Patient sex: M
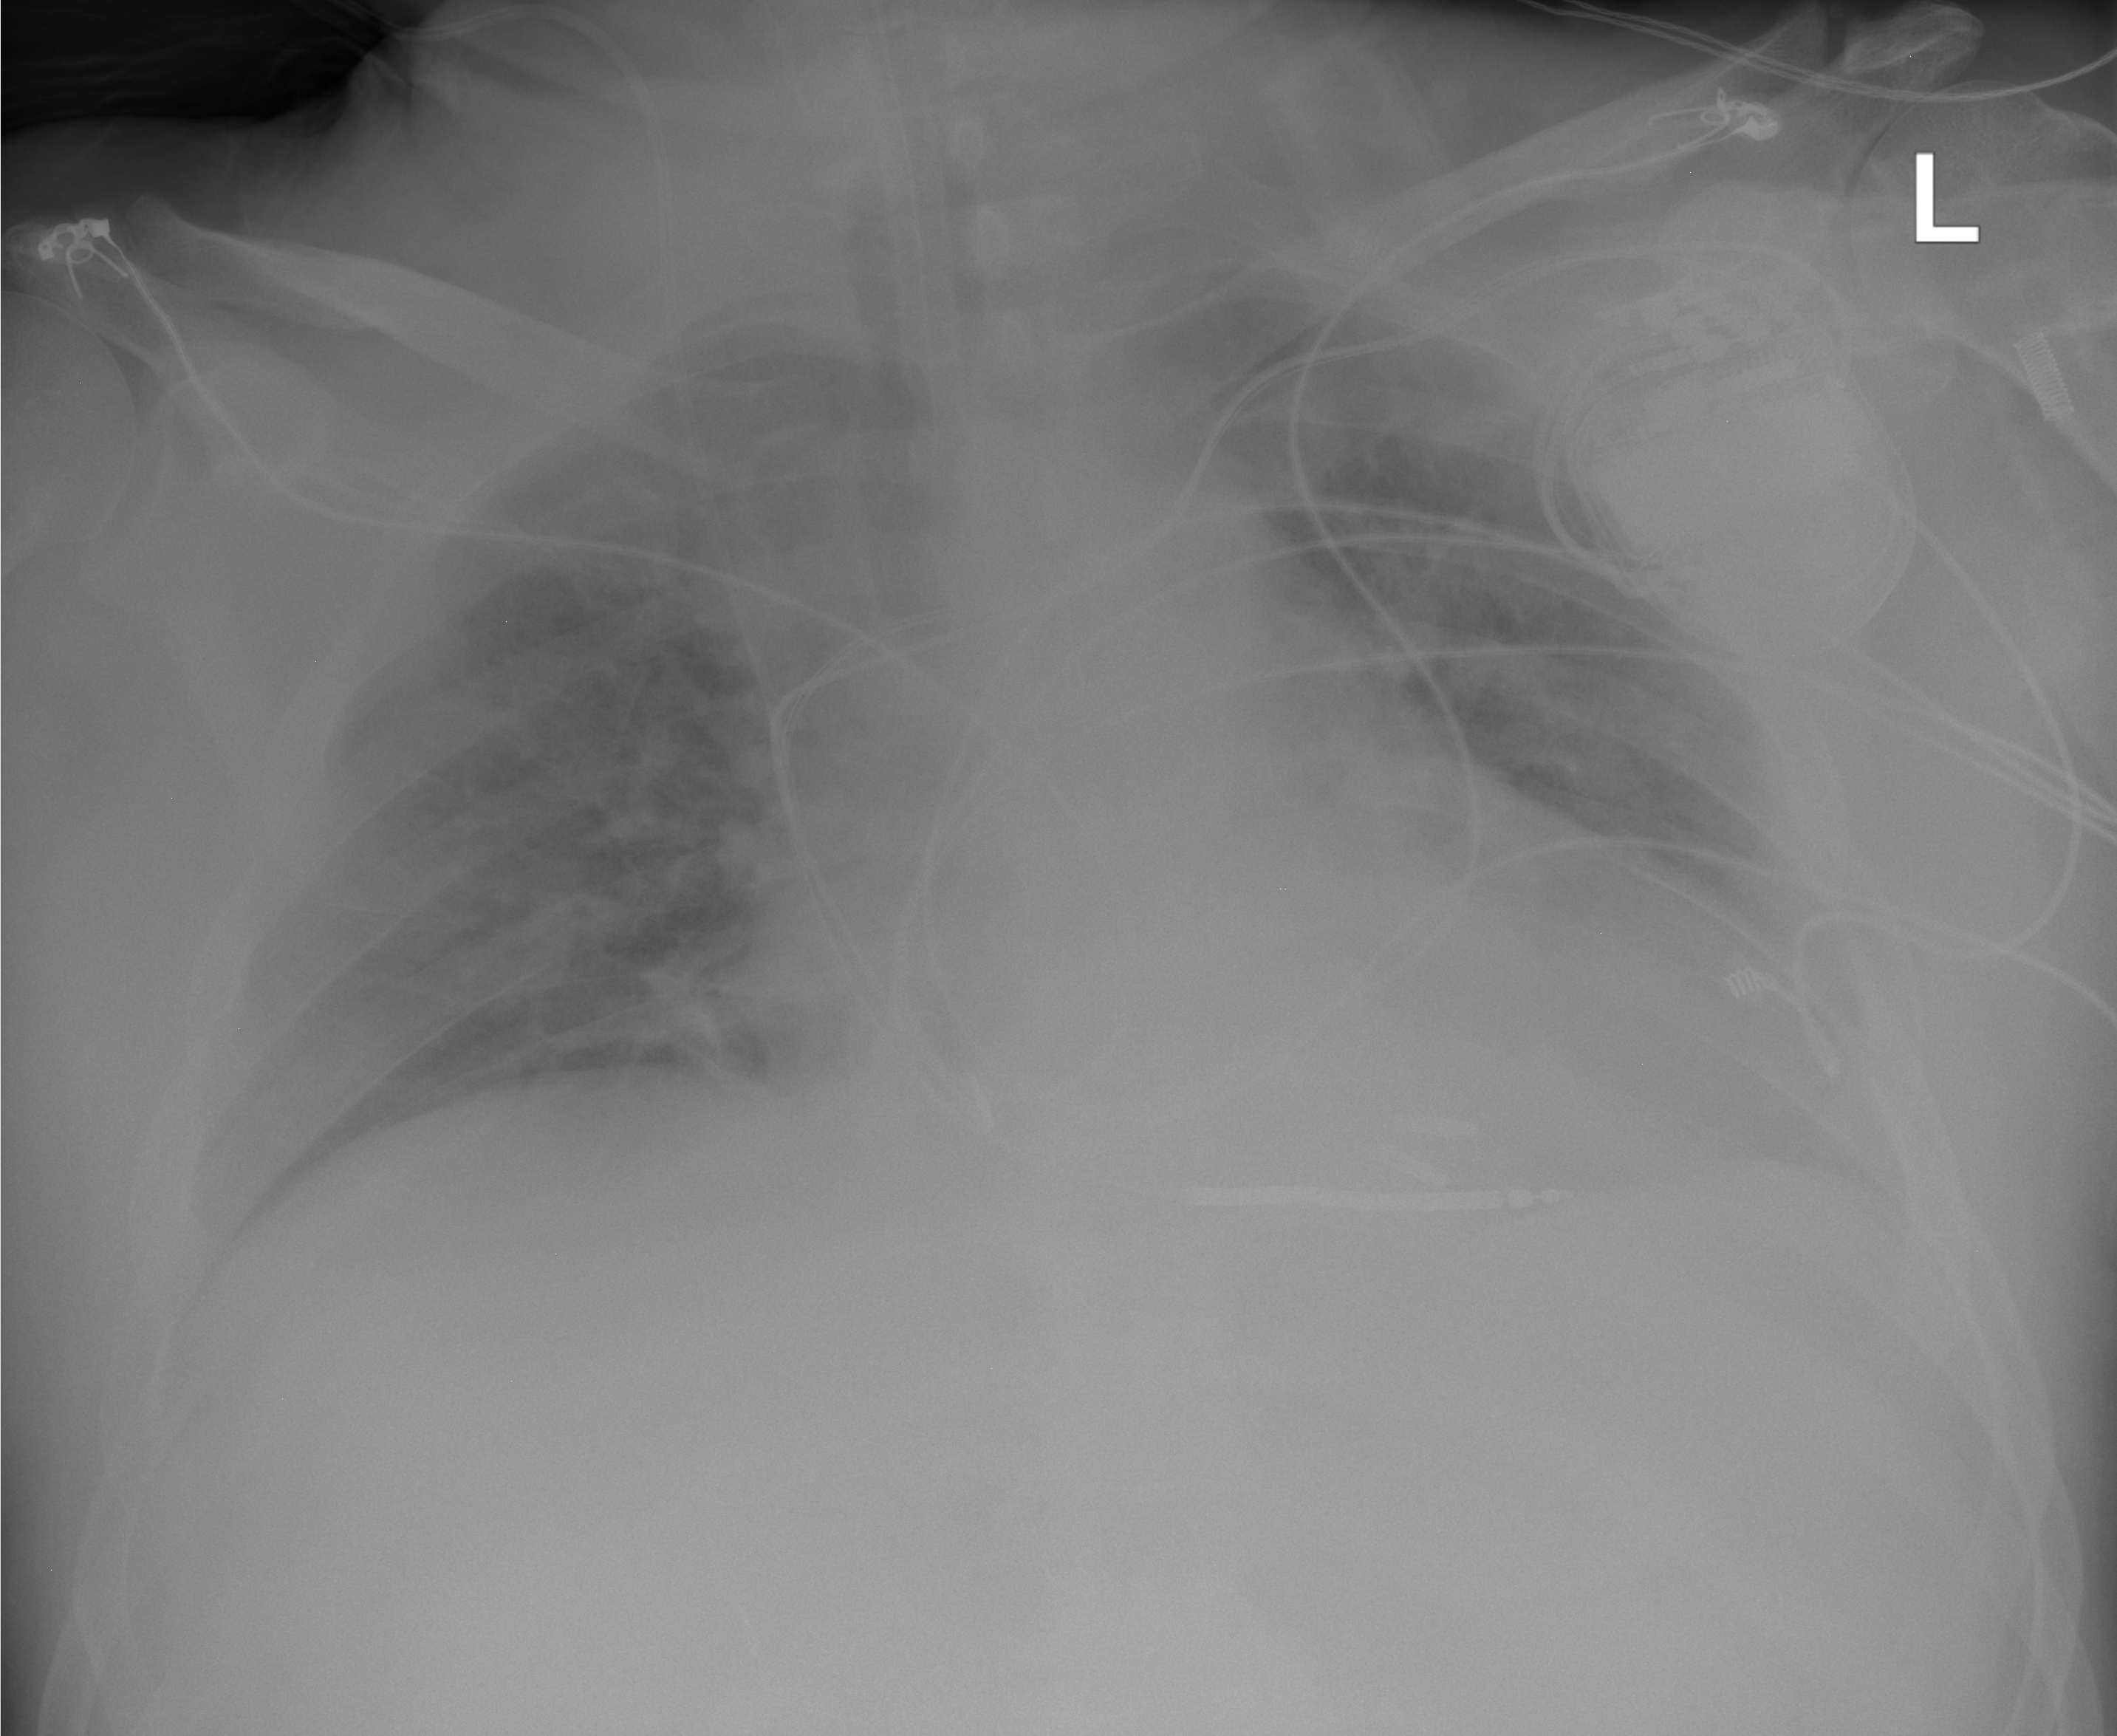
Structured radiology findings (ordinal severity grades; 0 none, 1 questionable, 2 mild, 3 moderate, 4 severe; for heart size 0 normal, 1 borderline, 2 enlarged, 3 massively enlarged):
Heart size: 2
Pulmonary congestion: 2
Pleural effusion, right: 0
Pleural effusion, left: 2
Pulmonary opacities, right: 0
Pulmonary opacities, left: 0
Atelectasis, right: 0
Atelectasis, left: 2